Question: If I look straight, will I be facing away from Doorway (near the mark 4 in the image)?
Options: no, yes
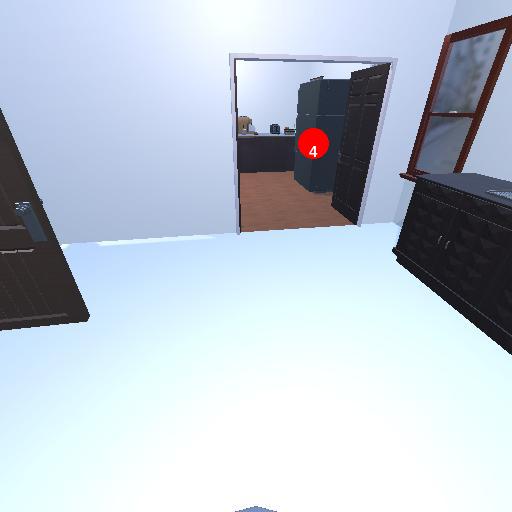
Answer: no